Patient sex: F
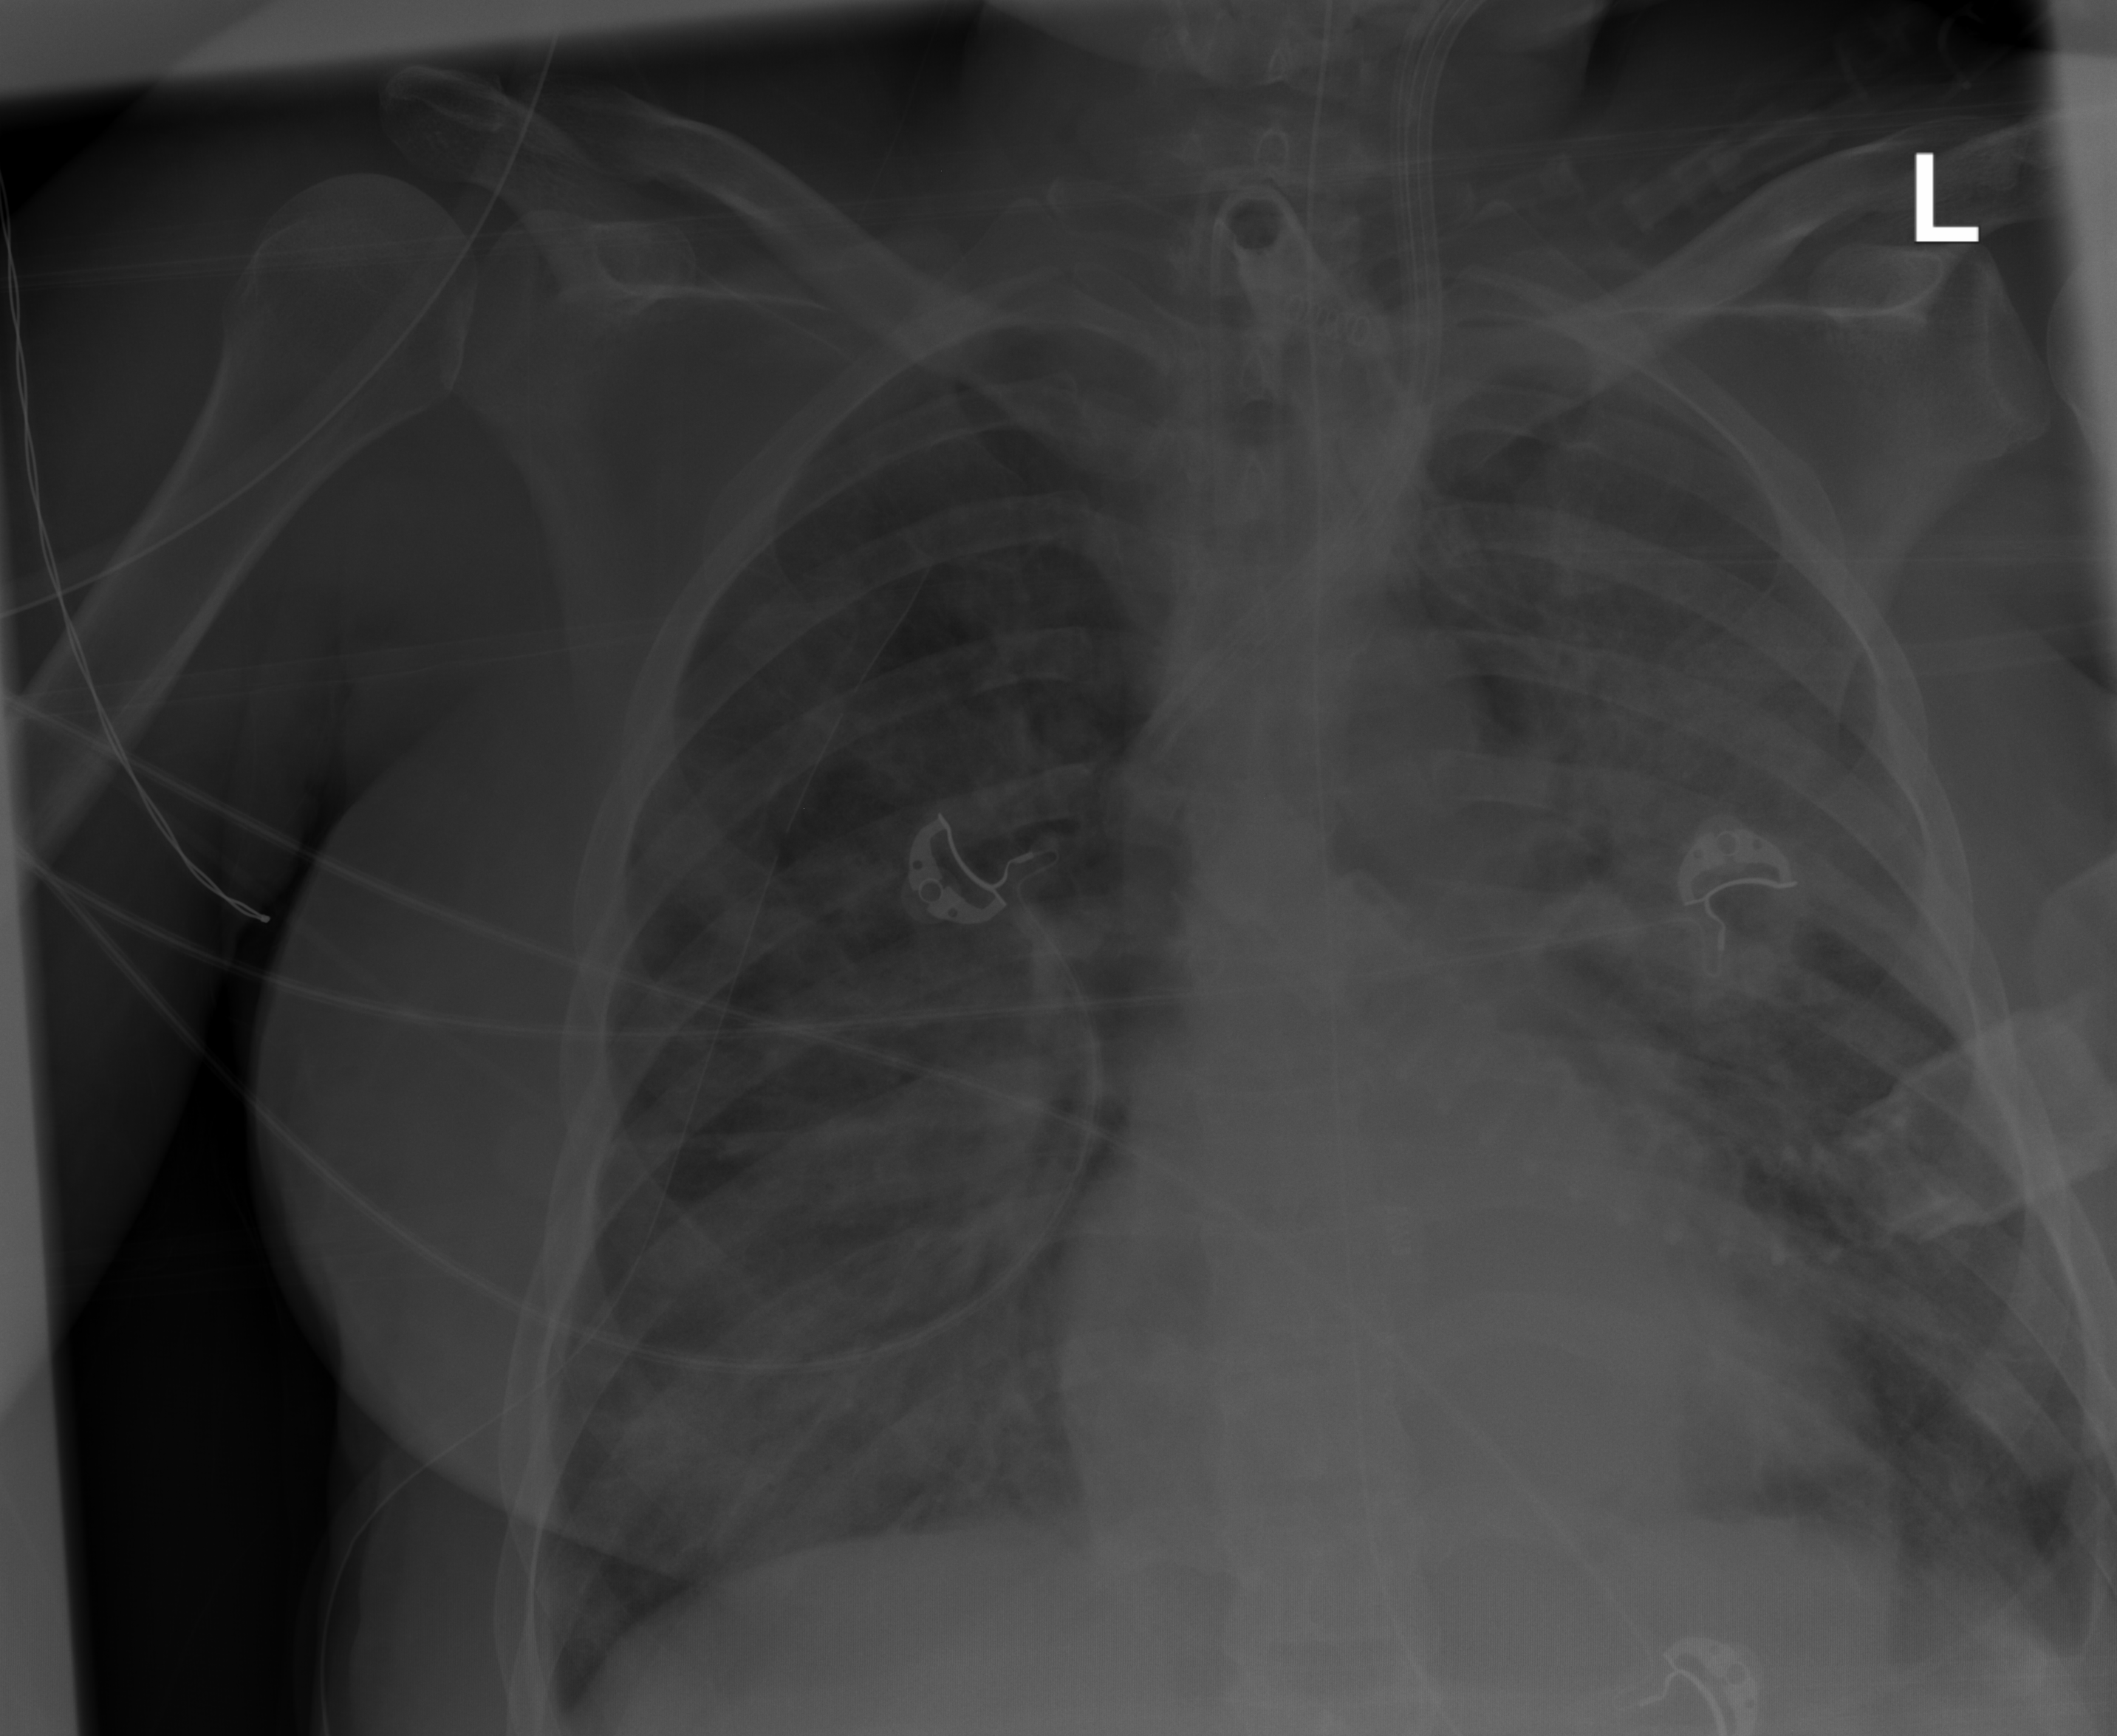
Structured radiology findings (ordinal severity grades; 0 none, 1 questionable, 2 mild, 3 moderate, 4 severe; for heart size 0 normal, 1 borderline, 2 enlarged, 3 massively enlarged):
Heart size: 2
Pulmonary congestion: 1
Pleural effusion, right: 0
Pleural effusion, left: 1
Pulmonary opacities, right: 2
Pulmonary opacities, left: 2
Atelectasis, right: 2
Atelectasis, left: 2